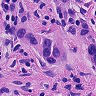
Metastatic tissue present: yes